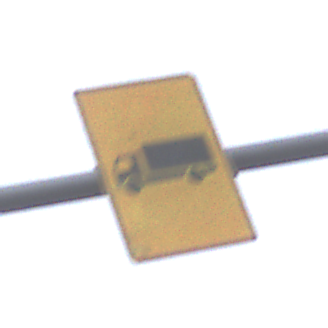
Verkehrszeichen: KFZZulaessigeGesamtmasse3Komma5TOhnePfeilsymbol
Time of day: MorningAfternoon
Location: Outdoor (Suburban)
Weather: Overcast
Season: NotSpecified
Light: Natural